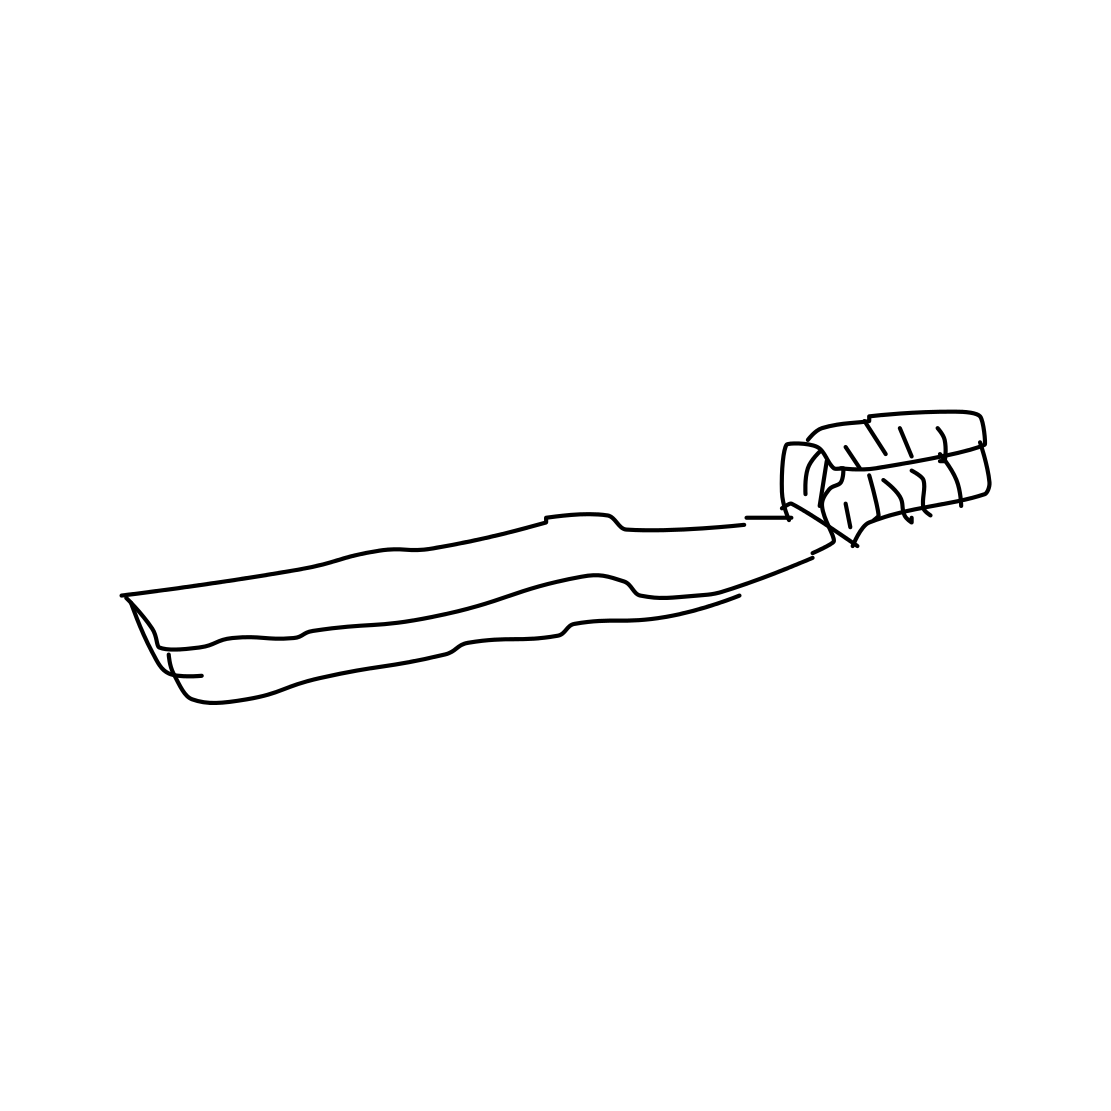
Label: toothbrush